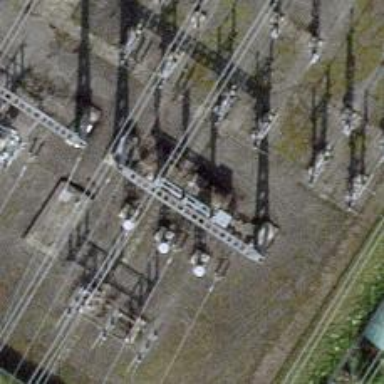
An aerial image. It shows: Bay where power lines run through.